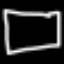
Label: square